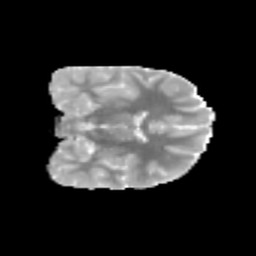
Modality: MD
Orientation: coronal
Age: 14
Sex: female
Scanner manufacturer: siemens
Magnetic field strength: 3 T
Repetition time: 3.8 s
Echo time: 0.07 s